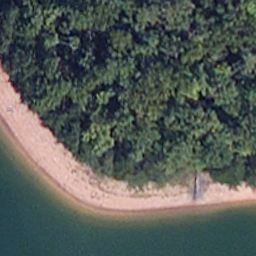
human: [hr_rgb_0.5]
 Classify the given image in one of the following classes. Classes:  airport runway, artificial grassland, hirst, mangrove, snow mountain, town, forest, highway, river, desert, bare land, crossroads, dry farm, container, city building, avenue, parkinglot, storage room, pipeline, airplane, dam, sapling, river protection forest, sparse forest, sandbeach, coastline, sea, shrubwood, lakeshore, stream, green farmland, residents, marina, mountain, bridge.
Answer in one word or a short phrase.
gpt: lakeshore